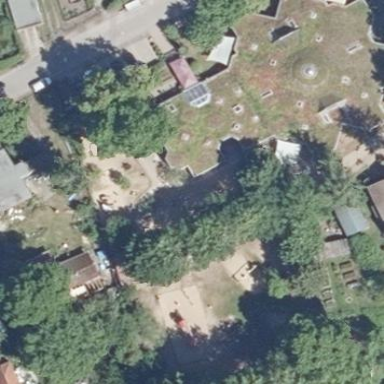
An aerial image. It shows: Kindergarten building.